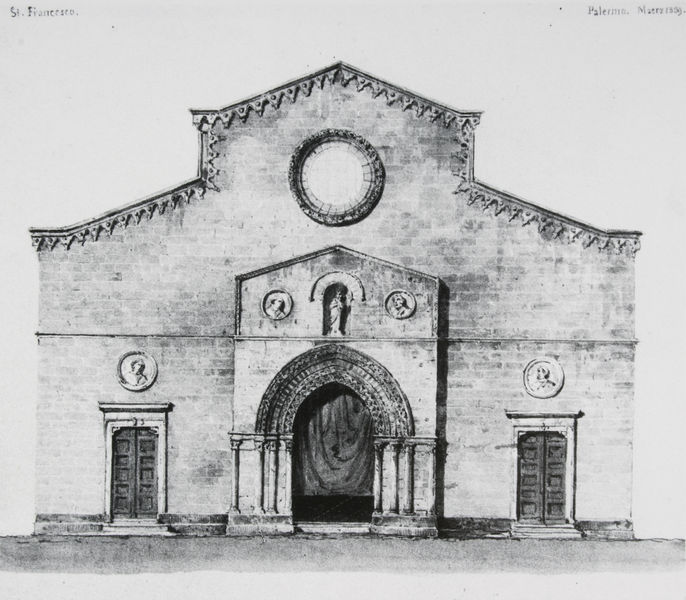
Titel: Fassadenstudie, San Francesco, Palermo
Künstler: Friedrich von Gärtner
Standort: München
Institution: Architekturmuseum der Technischen Universität
Schlagwörter: schatten, weiß, fenster, grau, holz, licht, schwarz, säule, säulen, tür, zeichnung, dach, gebäude, tuch, muster, alt, architektur, falten, sockel, vorhang, kirche, figur, drei, front, kreis, rund, engel, skulptur, statue, relief, schiffe, schrift, ansicht, bogen, fassade, italien, türen, giebel, mauer, ziegel, backstein, pilaster, rundbogen, treppe, papst, türflügel, stufe, stufen, faltenwurf, plastik, tor, foto, fotografie, photographie, bögen, eingang, nische, medaillon, rundfenster, mauerwerk, schwarzweiß, kreise, entwurf, kapitelle, photo, fries, dreiecksgiebel, portal, tore, zickzack, sims, gesims, portale, risalit, rosette, spitzbogen, ionisch, portikus, romanik, frontansicht, plan, maria, korinthisch, reliefs, aufnahme, fot, klassisch, archivolte, basilika, aufriss, tympanon, traufe, pultdach, satteldach, romanisch, skultpur, fensterrose, halbsäulen, nebeneingänge, seiteneingang, gewände, seitentüren, medaillons, flügeltüren, kirchenfenster, bogenfries, frontispiz, portaö, eingangstor, kirchentür, palermo, frontipiz, lichtauge, mogenfries, meaillon, san francesco, einganstor, truemeaufigur, seitentore